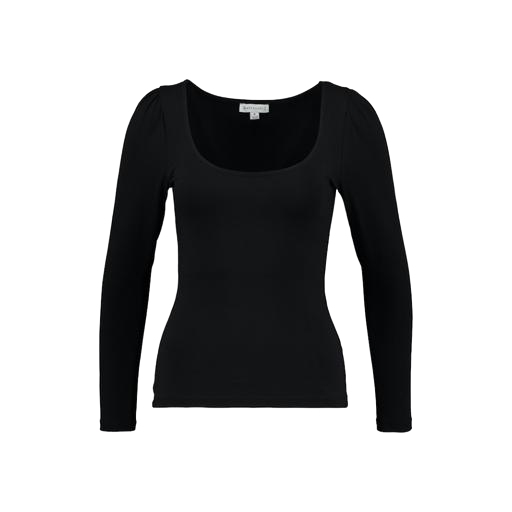
black long-sleeved jersey top, black women's long sleeve t-shirt, long-sleeve top, white background